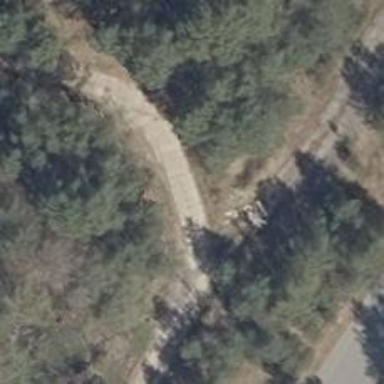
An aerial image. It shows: High-quality track road made of concrete plates.